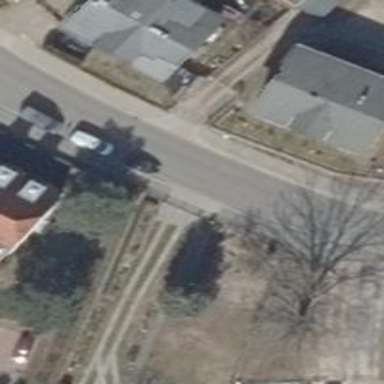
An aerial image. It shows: Driveway.